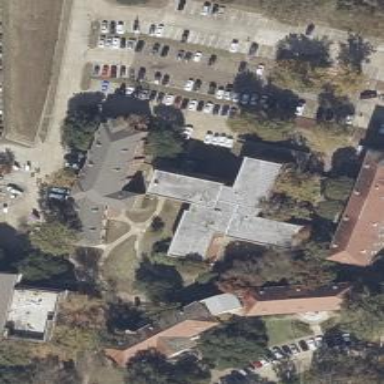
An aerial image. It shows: Dormitory building.